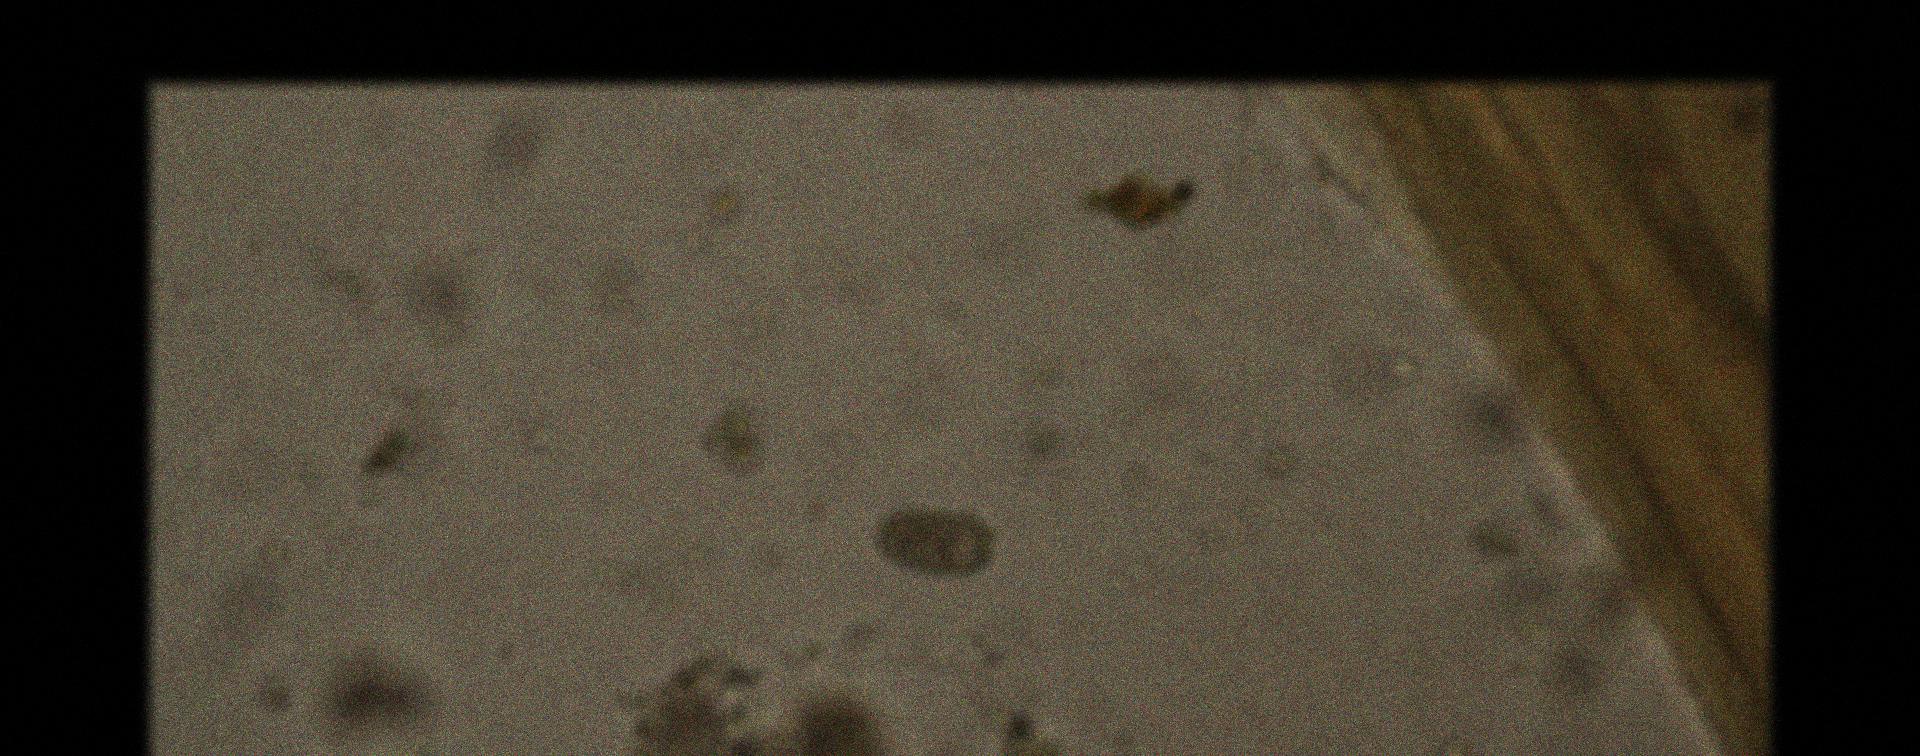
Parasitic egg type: Capillaria philippinensis